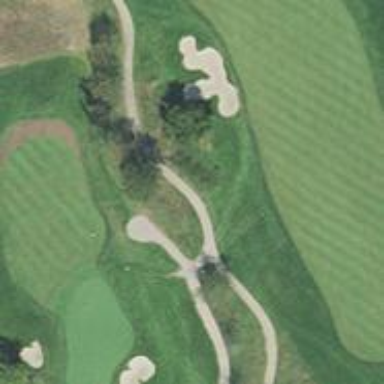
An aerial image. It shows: Path for both road and golf.